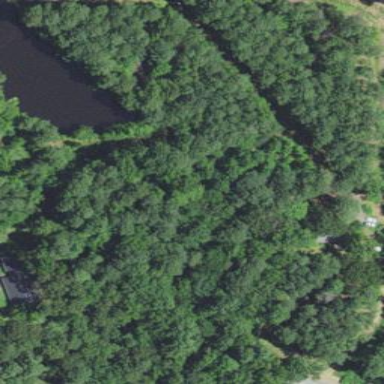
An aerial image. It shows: Mixed woodland area with variety of leaf types and cycles.